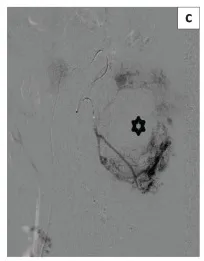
(c) Super-selective angiogram reveals the rounded area of absent parenchymal blush (star) suggestive of haematoma. There is hypervascularity in the surrounding parenchyma.
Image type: radiology (ct)